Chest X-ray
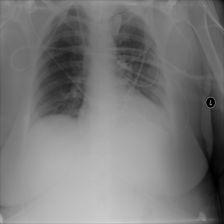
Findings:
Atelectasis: negative
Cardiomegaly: negative
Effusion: negative
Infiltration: negative
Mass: negative
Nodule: negative
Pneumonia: negative
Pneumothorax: negative
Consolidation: negative
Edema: negative
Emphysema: negative
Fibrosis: negative
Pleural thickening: negative
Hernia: negative